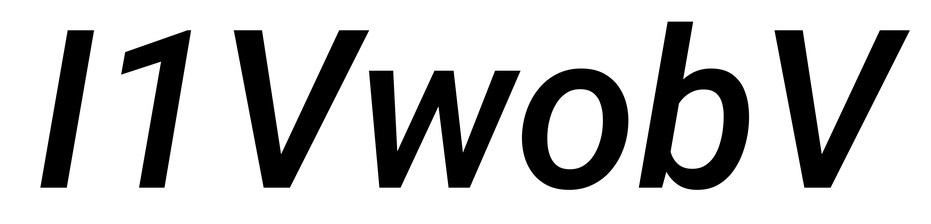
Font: Roboto-Italic_Medium_Italic